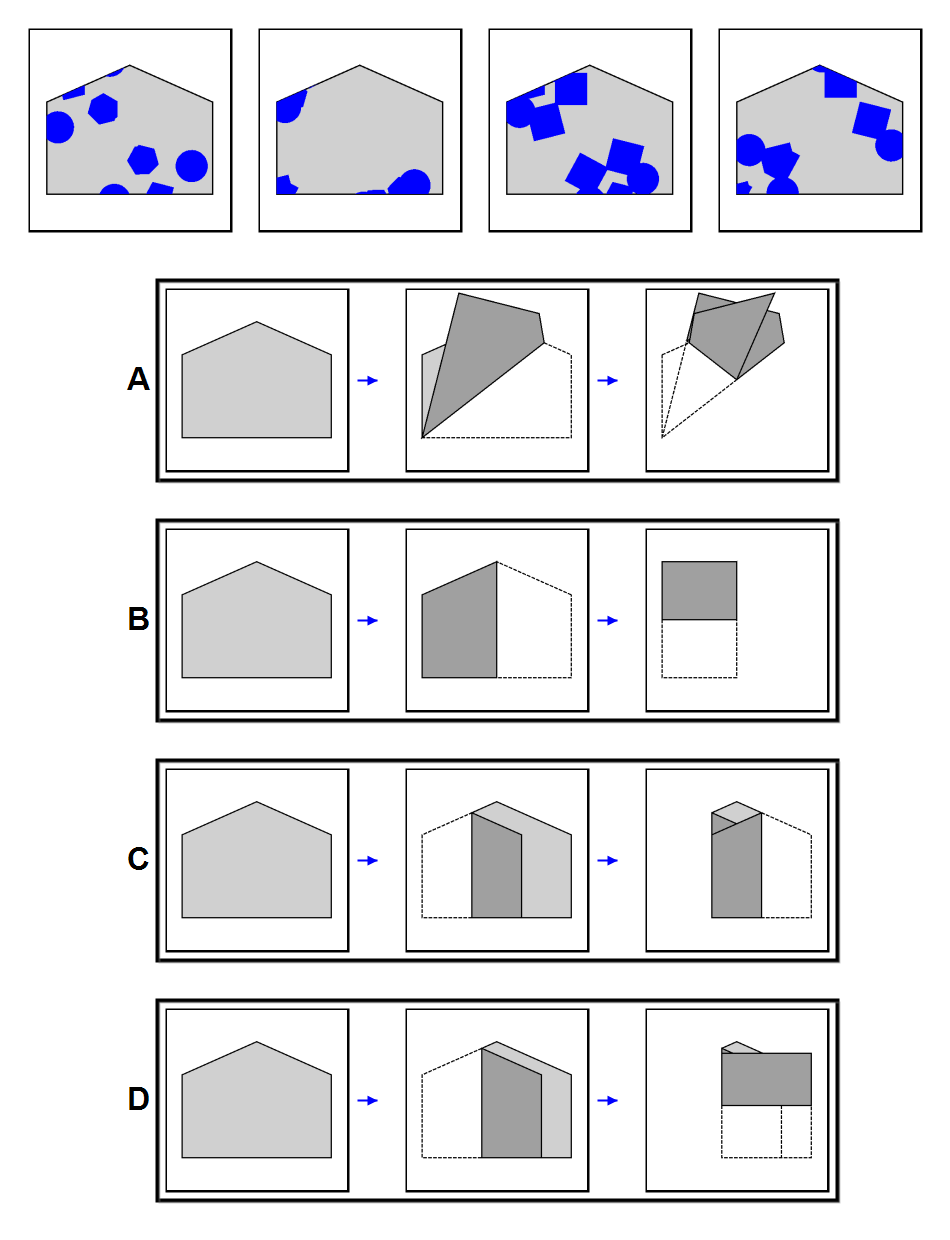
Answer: A